Question:
So I'm getting the above error by trying to 'float:right;' the 'Login/Signup' link. I can't seem to get it working with my current setup. I have tried floating it left but it ends up just putting the 'li' in standard order with 100% width. I was wondering if I'm being an idiot with 'css' and can't do something simple like this. The goal is to make the last '<li>' sit against the right
The Code: HTML
'''
<div id="mainNav">
<nav class="myNav">
<ul class="myNavBar">
<li>
<a href="index.html">Home</a>
</li>
<li>
<a href="user.html">Sample User</a>
</li>
<li>
<a href="jobs.html">Sample Jobs</a>
</li>
<li>
<a href="findcom.html">Sample Find</a>
</li>
<li class="right-align">
<a href="login.html">Login/Signup</a>
</li>
<br class="clearBoth"/>
</ul>
</nav>
</div>
'''
The Code: CSS
'''
.myNav {
padding: 15px;
margin: 0;
margin-bottom: 5px;
background-color: #81A7ED;
padding-bottom: 5px;
}
.myNavBar {
list-style-type: none;
width: 100%;
margin-right: 15px;
margin-left:15px;
}
.myNavBar > li {
display: inline;
width: 100%;
}
.myNavBar > li > a {
color: #0C3A8E;
box-sizing: border-box;
border-bottom: solid 2px #81A7ED;
padding-left: 1%;
padding-right: 1%;
padding-top: 7px;
padding-bottom: 7px;
font-size: small;
transition: border-bottom .25s;
}
.myNavBar > li > a:hover {
border-bottom: solid 2px #0C3A8E;
text-decoration: none;
transition: border-bottom .25s;
}
.myNavBar > .right-align {
float:right;
}
'''
I appreciate the help!
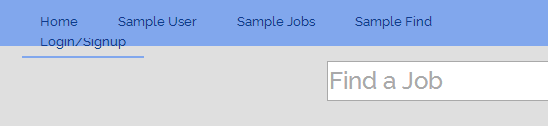
Answer: You have set for some reason 'width: 100%;' to your LI elements
also '<br class="clearBoth"/>' is not a valid children of 'UL' :)
<URL>
Modified HTML:
'''
<ul class="myNavBar cf">
'''
Your edited CSS with notes:
'''
*{padding:0; margin:0;} /* Do you use some CSS reset? */
a{ text-decoration: none; }
/* Clearfix http://nicolasgallagher.com/micro-clearfix-hack/ */
.cf:before,
.cf:after {
content: " "; /* 1 */
display: table; /* 2 */
}
.cf:after { clear: both; }
/* Used to clear floats */
/* Now... */
nav.myNav {
padding: 15px;
margin-bottom: 5px;
background-color: #81A7ED;
}
ul.myNavBar {
list-style: none;
/*width: 100%; it's already "100%" by defalt*/
/* ??? 100% and than margin?
margin-right: 15px;
margin-left:15px;
*/
}
ul.myNavBar > li {
float:left;
/*width: 100%; why 100? */
}
ul.myNavBar > li > a {
display: inline-block; /* Note this !*/
color: #0C3A8E;
box-sizing: border-box;
border-bottom: solid 2px #81A7ED;
padding: 7px 15%; /* Note this */
font-size: small;
transition: border-bottom .25s;
}
ul.myNavBar > li > a:hover {
border-bottom: solid 2px #0C3A8E;
/*transition: border-bottom .25s; is already defined! */
}
.myNavBar > .right-align {
float:right;
}
'''